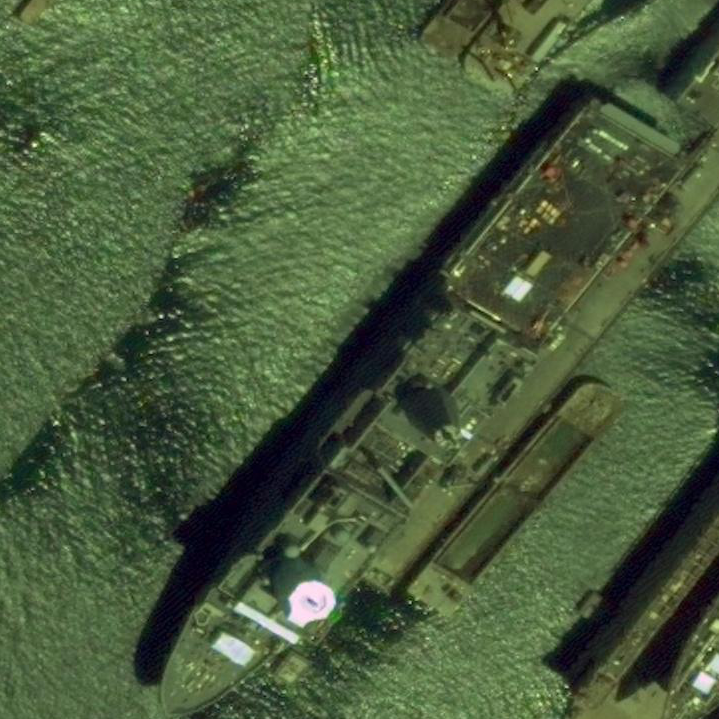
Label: San_Antonio-class_transport_dock